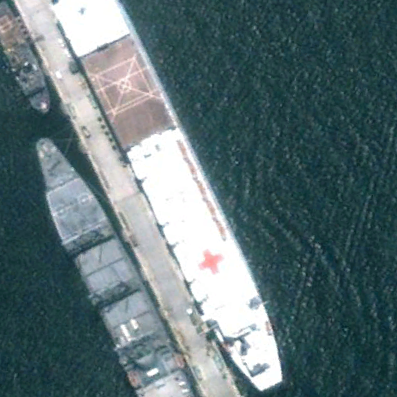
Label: Medical_ship